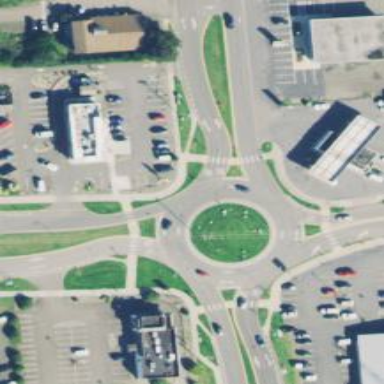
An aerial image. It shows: Tertiary road with asphalt surface leading to roundabout.